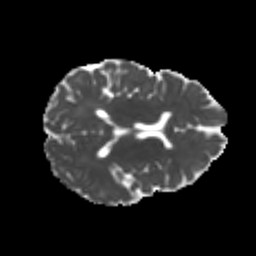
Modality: MD
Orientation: axial
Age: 22
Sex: female
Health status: healthy
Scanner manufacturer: philips
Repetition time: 7.477 s
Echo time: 0.08753 s